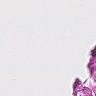
Metastatic tissue present: no